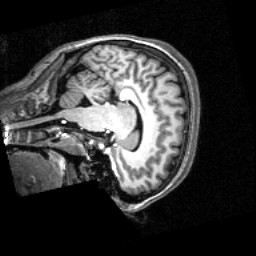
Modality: T1w
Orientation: sagittal
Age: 24
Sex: female